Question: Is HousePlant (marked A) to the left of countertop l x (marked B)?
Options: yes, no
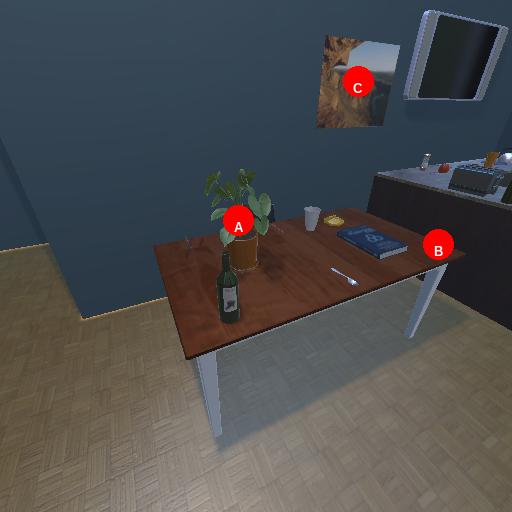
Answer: yes